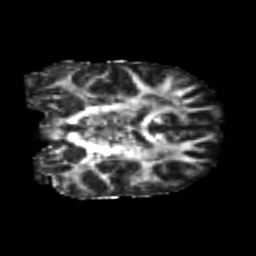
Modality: FA
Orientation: coronal
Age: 22
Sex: male
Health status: healthy
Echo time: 0.074 s